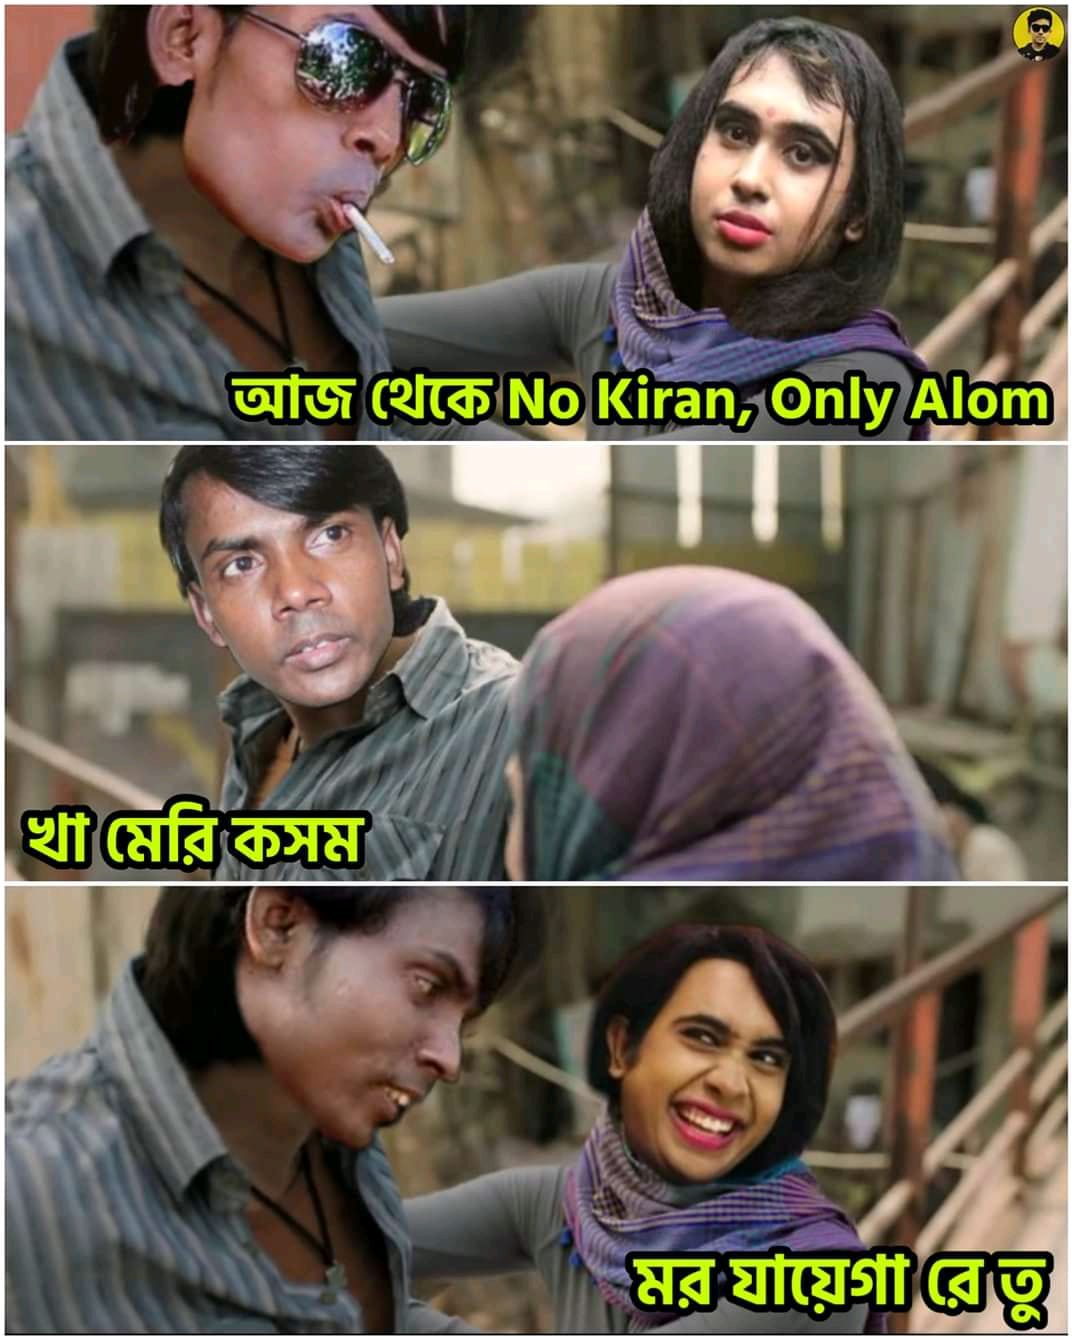
Caption: আজ থেকে No Kiran, Only Alom   খা মেরি কসম   মর যায়েগা রে তু
Label: hate